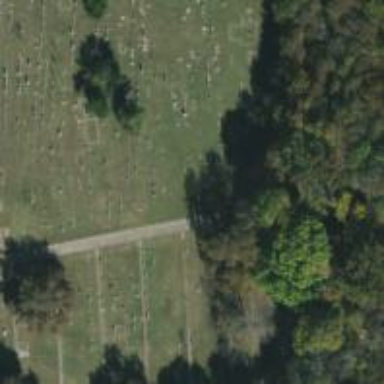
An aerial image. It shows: Cemetery with graves.